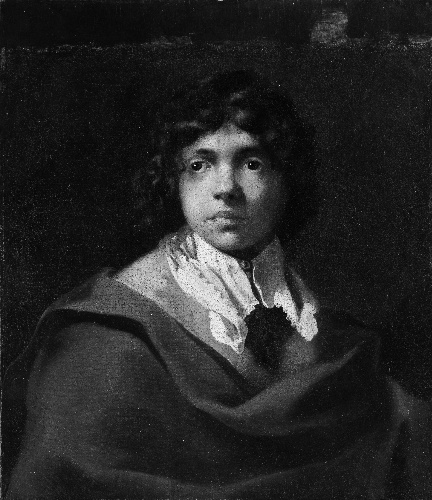
Title: Portrait of a Young Boy
Artist: Sébastien Bourdon
Artist bio: French, Montpellier 1616–1671 Paris
Object type: Painting
Classification: Paintings
Medium: Oil on canvas
Dimensions: 23 1/4 x 19 3/4 in. (59.1 x 50.2 cm)
Department: European Paintings
Credit line: The Jules Bache Collection, 1949
Accession year: 1949
Repository: Metropolitan Museum of Art, New York, NY
Tags: Boys|Portraits